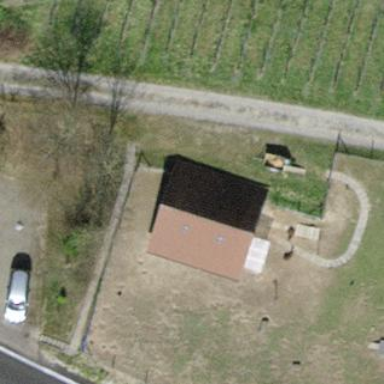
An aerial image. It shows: Shed building.